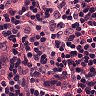
Metastatic tissue present: no